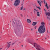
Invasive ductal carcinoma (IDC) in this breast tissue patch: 0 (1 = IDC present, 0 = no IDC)